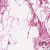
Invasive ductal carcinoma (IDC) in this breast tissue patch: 0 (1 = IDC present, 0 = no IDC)